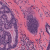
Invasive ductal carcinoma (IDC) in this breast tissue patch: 0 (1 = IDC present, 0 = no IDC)